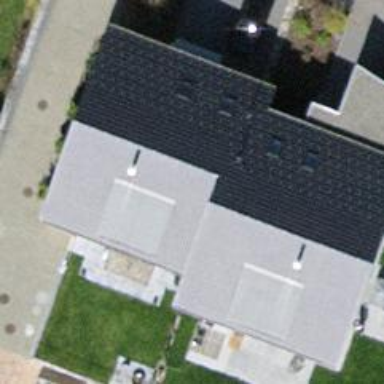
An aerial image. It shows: Semidetached house with gabled roof.